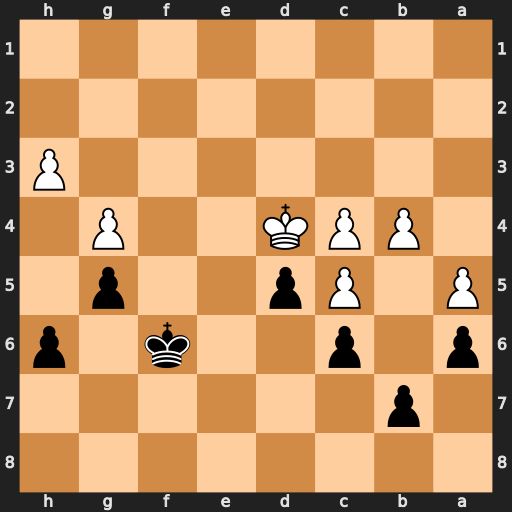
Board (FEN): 8/1p6/p1p2k1p/P1Pp2p1/1PPK2P1/7P/8/8
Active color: b
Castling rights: -
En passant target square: -
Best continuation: dxc4 Kxc4 Ke5 Kc3 Ke4